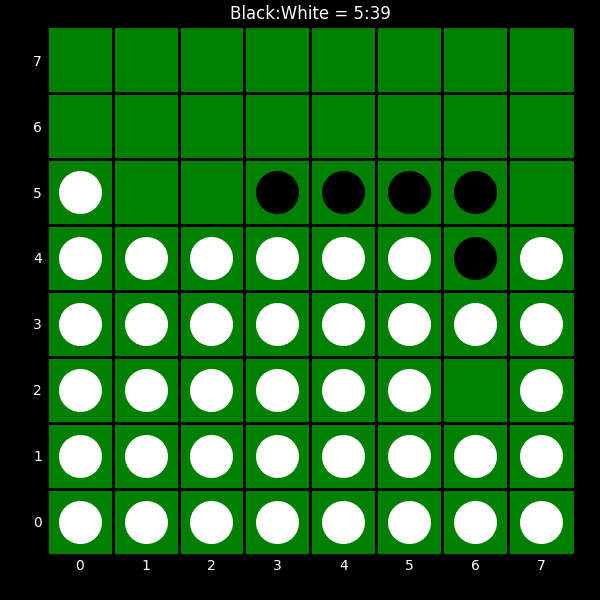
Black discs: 5
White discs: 39